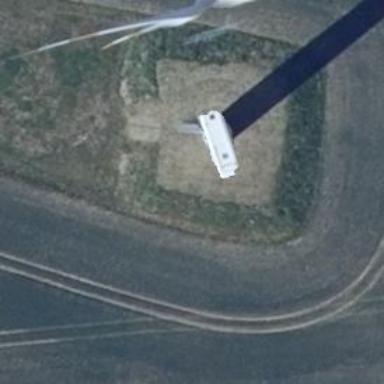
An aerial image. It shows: Wind generator of the horizontal axis type made by Vestas.